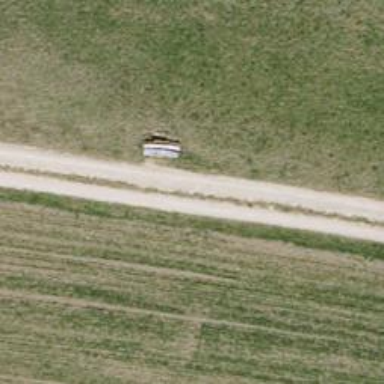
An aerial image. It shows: Bench.